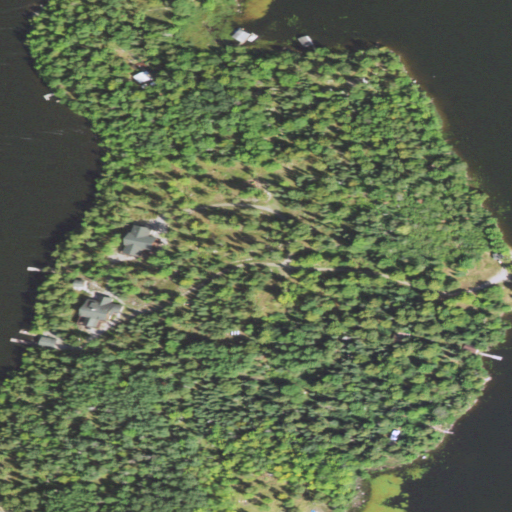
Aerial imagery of island in Minnesota named Treasure Island containing mixed forest, open water, evergreen forest, open development, shrub, herbaceous wetlands, and medium intensity development